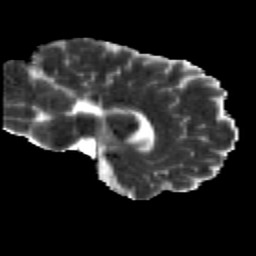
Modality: MD
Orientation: sagittal
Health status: healthy
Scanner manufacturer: siemens
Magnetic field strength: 3 T
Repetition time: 12 s
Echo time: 0.092 s